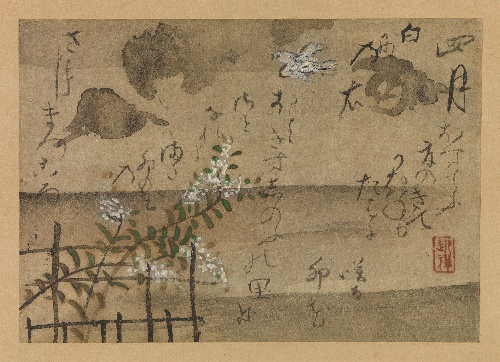
Title: 尾形乾山筆　定家詠十二ヶ月和歌 花鳥図　 『拾遺愚草』　より四月|“Fourth Month” from Fujiwara no Teika’s “Birds and Flowers of the Twelve Months”
Artist: Ogata Kenzan
Artist bio: Japanese, 1663–1743
Date: 1743
Object type: Hanging scroll
Classification: Paintings
Medium: Hanging scroll; ink and color on paper
Culture: Japan
Period: Edo period (1615–1868)
Dimensions: Image: 6 5/16 x 8 15/16 in. (16 x 22.7 cm)
Overall with mounting: 43 1/4 x 19 in. (109.9 x 48.3 cm)
Overall with knobs: 43 1/4 x 20 5/8 in. (109.9 x 52.4 cm)
Department: Asian Art
Credit line: The Harry G. C. Packard Collection of Asian Art, Gift of Harry G. C. Packard, and Purchase, Fletcher, Rogers, Harris Brisbane Dick, and Louis V. Bell Funds, Joseph Pulitzer Bequest, and The Annenberg Fund Inc. Gift, 1975
Accession year: 1975
Repository: Metropolitan Museum of Art, New York, NY
Tags: Birds|Flowers